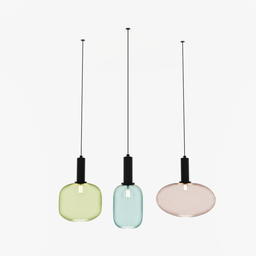
Label: lighting